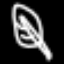
Label: leaf